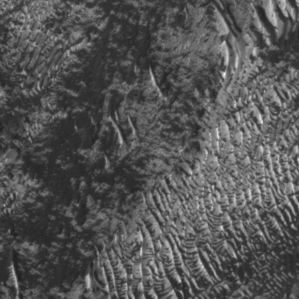
Label: frost